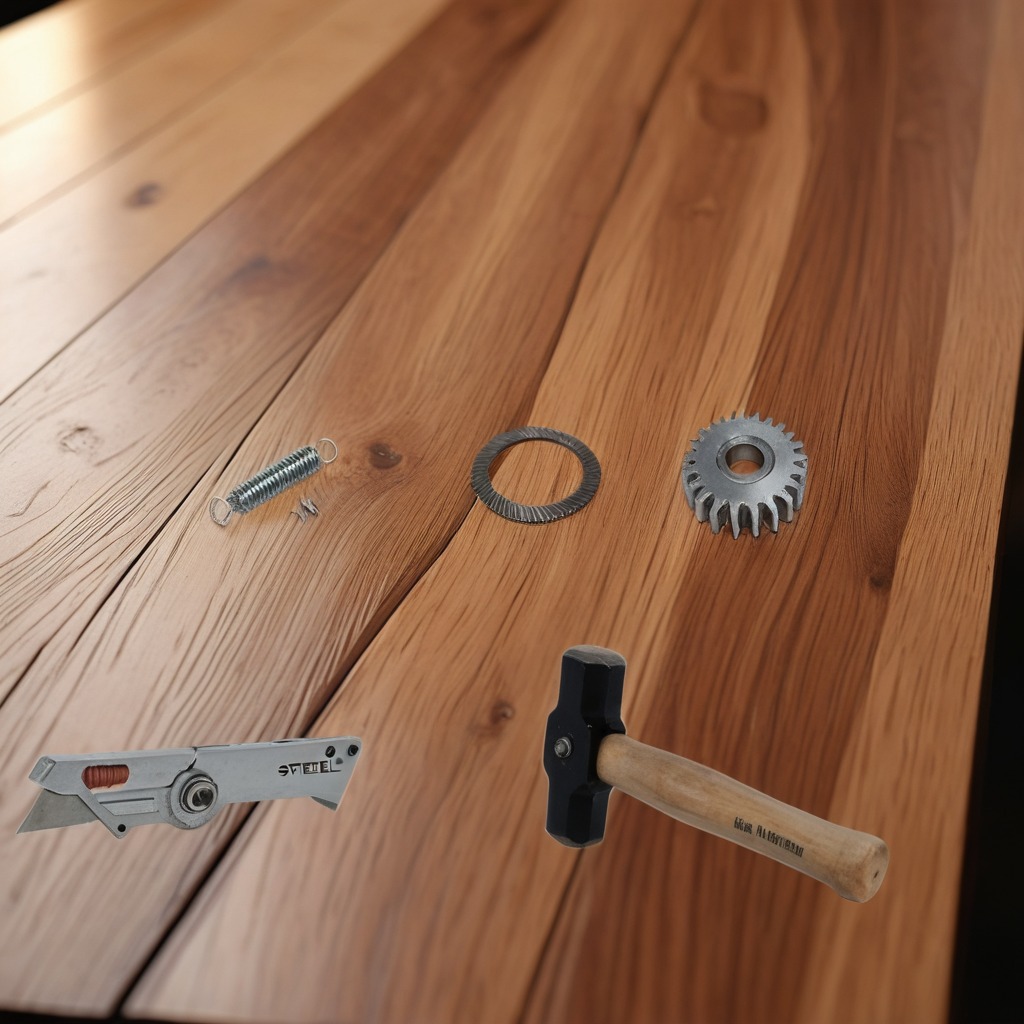
A steel gear with teeth, a utility knife, a flat metal washer, a hammer, and a coiled metal spring are lying on the wooden table.